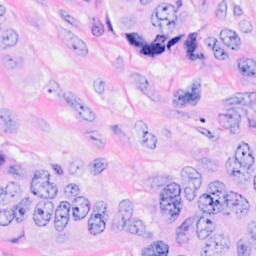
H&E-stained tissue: Breast